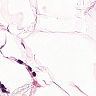
Metastatic tissue present: no